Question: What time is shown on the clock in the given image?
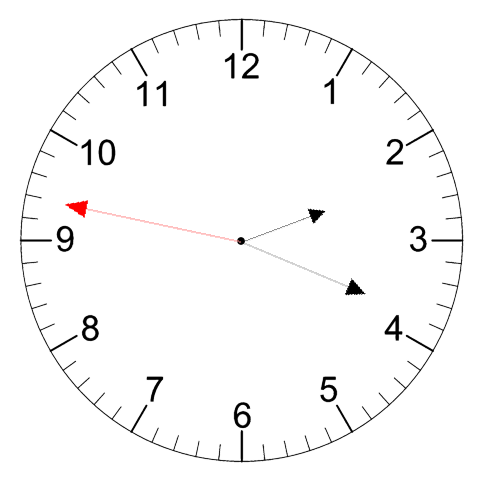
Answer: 02:18:47